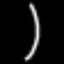
Label: leaf